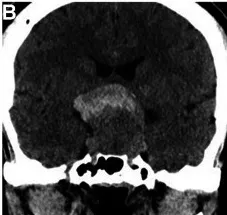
An emergency CT examination performed 3 days after COVID-19 vaccination showed a hyperdense suprasellar mass lesion in the upper part of the known pituitary tumor, suggesting pituitary apoplexy. (B) Coronal section.
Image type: radiology (ct)